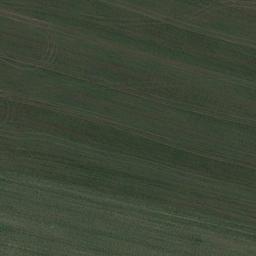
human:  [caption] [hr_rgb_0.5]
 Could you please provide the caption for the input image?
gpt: There are some thin lines in the meadow .

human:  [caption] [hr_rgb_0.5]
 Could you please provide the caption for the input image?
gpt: This meadow has dense grasses and a striped texture .

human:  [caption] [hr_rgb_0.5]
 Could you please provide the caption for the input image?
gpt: The grass is flanked by lush woods .

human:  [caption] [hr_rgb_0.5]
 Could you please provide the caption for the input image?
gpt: A large strip of lush green grass .

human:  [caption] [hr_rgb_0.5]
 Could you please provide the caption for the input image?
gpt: A dense and smooth meadow with some stripes .